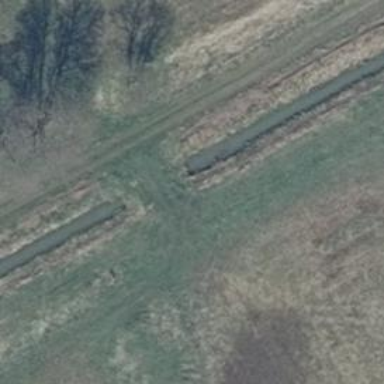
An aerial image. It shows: Gravel track with grade3 tracktype.